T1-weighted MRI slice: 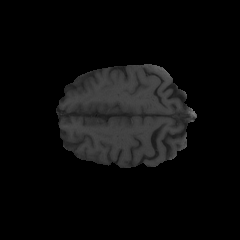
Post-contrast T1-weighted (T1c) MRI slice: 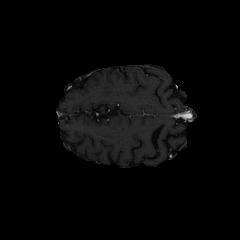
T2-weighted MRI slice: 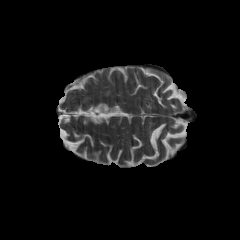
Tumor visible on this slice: no